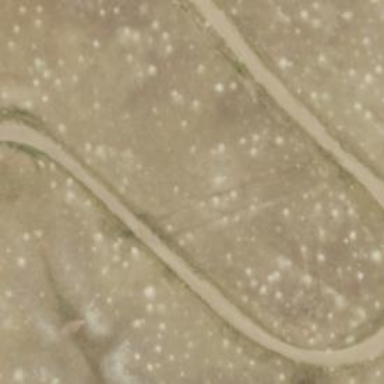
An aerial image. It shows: Road leading to wind farm area designated for service vehicles.